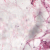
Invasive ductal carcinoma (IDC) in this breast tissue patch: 0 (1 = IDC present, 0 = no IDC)